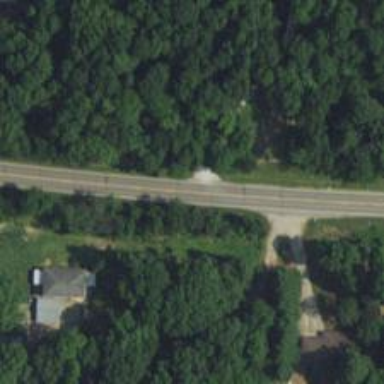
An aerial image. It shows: Secondary road.